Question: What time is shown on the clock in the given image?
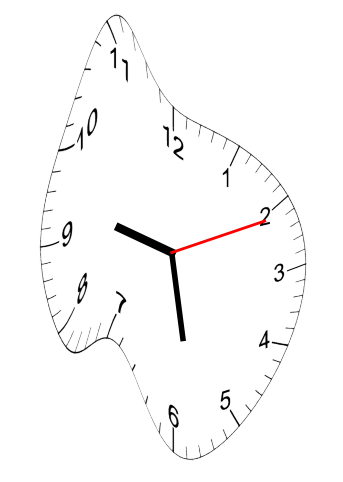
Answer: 09:28:11